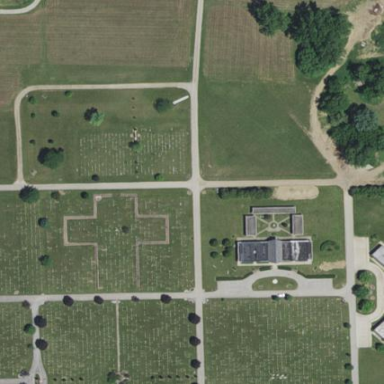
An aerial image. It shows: Cemetery.